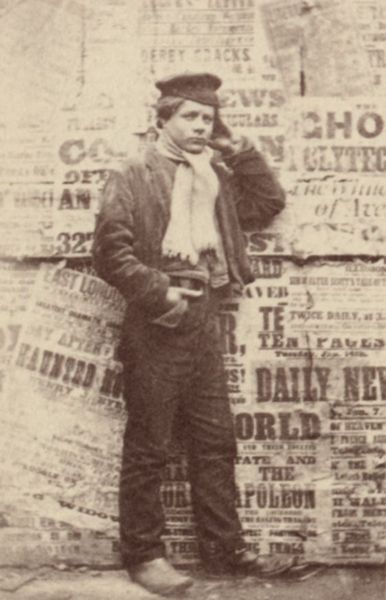
Titel: Thomas Bayes
Künstler: Thomas John Barnardo
Schlagwörter: hand, mann, weiß, ocker, stadt, braun, geste, grau, hintergrund, hut, mund, nase, schwarz, straße, blick, schal, tuch, beige, anzug, blond, hose, jacke, jung, kappe, mütze, wand, arm, augen, gesicht, stehen, hände, portrait, porträt, haare, pose, stehend, kind, england, schrift, papier, haltung, schuhe, hosen, amerika, werbung, sepia, arbeiter, lehnen, hands, hat, men, napoleon, white, belt, black, face, france, grey, hair, modern, nose, old, wall, jeans, halstuch, homme, picture, print, floor, allein, junge, weste, foto, fotografie, photographie, verkäufer, fetzen, knabe, schwarz weiß, noir, text, zeitung, buchstabe, buchstaben, streik, plakat, worte, kiosk, stiefel, tasche, schuh, gedanke, photo, sad, lässig, man, hosentasche, young, street, boy, child, eyes, feet, suit, young man, kluft, usa, america, paper, anlehnen, schirmmütze, black and white, look, armut, fotographie, cap, coat, mouth, scarf, boots, aufnahme, jacket, youth, englisch, leaning, model, wort, sailor, papers, anschlag, photografie, klocks, kloks, newspaper, plakate, ancient, plakatwand, schall, style, aushang, pants, pocket, shoe, shoes, english, signs, american, hero, gelehnt, cool, leger, zeitungen, smoking, trousers, fashion, worker, kid, standing, poor, jugendlicher, ddr, collage, poster, photograph, photography, world, arbeiterklasse, zeitschriften, arbeiterjunge, short, words, posed, londres, beklebt, daily, news, pkloks, press, stoffschal, trouser, sign, plakatiert, clogs, pages, zeitungspapier, street scene, new, weltwirtschaftskrise, haunted, camera, advertisement, pritn, daily news, font, photogrph, hoarding, elbow, magazine, haunted house, vintage, muffler, b\w, scurf, hand in pocket, papper, advertising, hands in pockets, schwarz/weiss, lässi, teenager, posing, old picture, workman, baret, newspapers, orphan, aht, schoes, black and whitw, pasted, posters, vintage child, newpapars, headline